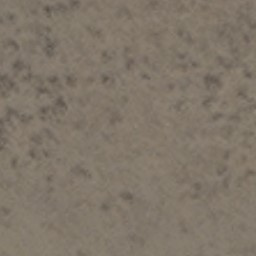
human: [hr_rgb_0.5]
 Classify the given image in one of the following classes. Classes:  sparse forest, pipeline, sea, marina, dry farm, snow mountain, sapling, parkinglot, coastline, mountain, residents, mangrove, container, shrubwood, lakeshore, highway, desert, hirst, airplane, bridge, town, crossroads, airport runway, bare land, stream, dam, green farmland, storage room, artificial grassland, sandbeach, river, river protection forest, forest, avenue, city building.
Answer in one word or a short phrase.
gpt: bare land